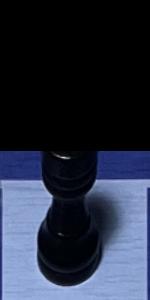
Label: Rook_Black